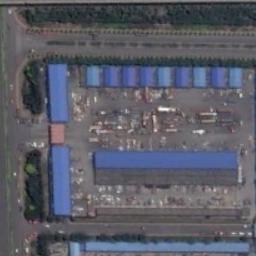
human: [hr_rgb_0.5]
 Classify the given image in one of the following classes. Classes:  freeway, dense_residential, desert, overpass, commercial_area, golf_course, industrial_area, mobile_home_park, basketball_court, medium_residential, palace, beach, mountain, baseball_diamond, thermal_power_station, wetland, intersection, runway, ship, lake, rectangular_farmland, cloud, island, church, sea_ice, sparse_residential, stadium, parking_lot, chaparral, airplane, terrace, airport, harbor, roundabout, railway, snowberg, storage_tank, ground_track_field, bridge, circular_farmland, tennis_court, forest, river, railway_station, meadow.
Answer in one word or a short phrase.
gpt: industrial_area